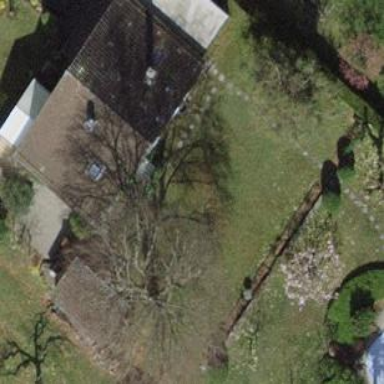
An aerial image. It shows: Garden enclosed by fence.